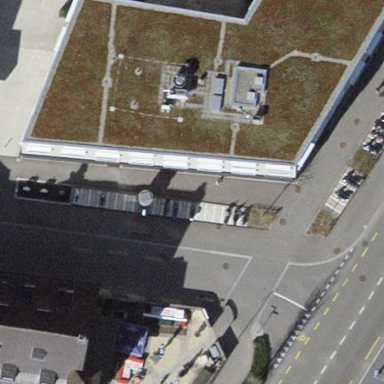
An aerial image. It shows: Tan apartment building with flat roof. The roof is colored rosy brown.